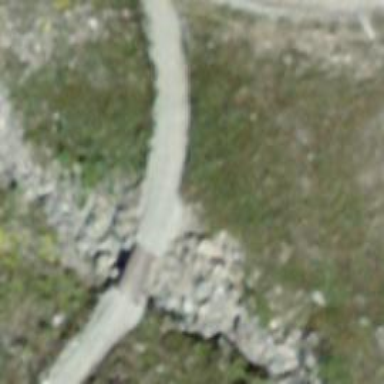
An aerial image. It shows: Cycling track on bridge.